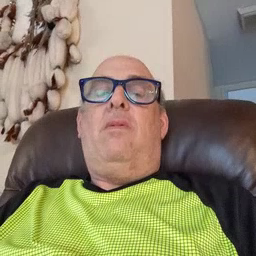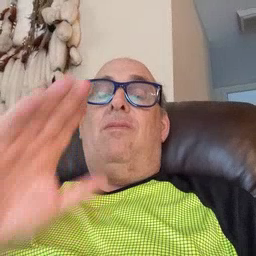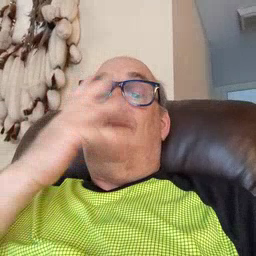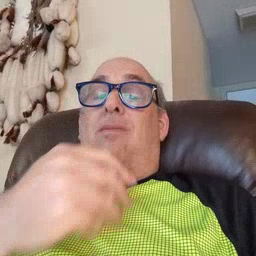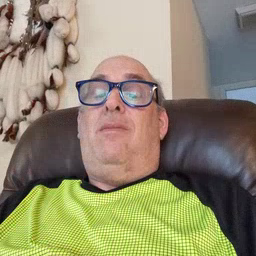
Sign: pretty